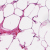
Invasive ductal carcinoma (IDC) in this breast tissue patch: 0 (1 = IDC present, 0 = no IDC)